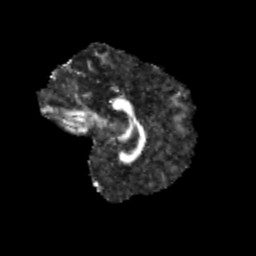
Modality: FA
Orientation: sagittal
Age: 11
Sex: female
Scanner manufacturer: siemens
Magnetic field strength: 3 T
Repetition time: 3.8 s
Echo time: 0.07 s